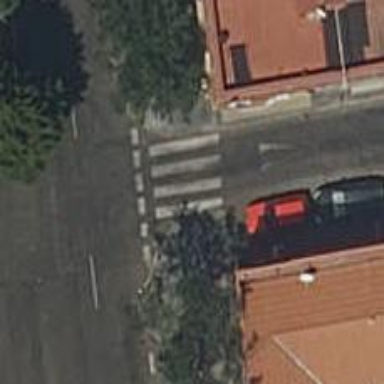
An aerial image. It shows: Footway with zebra crossing.